Question: My desktop has 'Helios' (3.6.1). My workspace and the projects under it were created using Helios.
My laptop has 'Galileo' (3.5.2). I tried to open a copy of a project that was created through Helios and it opened fine.
But then, when I tried to change one of the Java Libraries via 'Configure Build Path', I received 'Access Denied' error:

At first, I thought it was a Windows XP permissions problem, but after investigating this further, I ruled out this possibility. I have also been able to modify that '.classpath' file using Notepad, so clearly this isn't an ACL problem.
Therefore, I am now suspecting that there is an incompatibility problem between 'Galileo' (3.5.2) and 'Helios' (3.6.1).
Can you confirm this?
there shouldn't be a compatibility issue between the two, what could I possibly doing wrong?
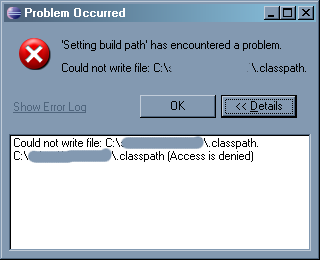
Answer: Unfortunately, I celebrated too early. While Saket's tip allowed getting rid of the build path error, numerous other problems emerged, which forced me to upgrade from 3.5.6 to 3.6.2.
I then discovered the following in <URL>:
> Note: Copying your workspace is recommended because, after you've
upgraded your workspace, . If you ever want to go "back in time" to
an earlier release, you will need that backup.
Therefore, the short answer to my question is simply: